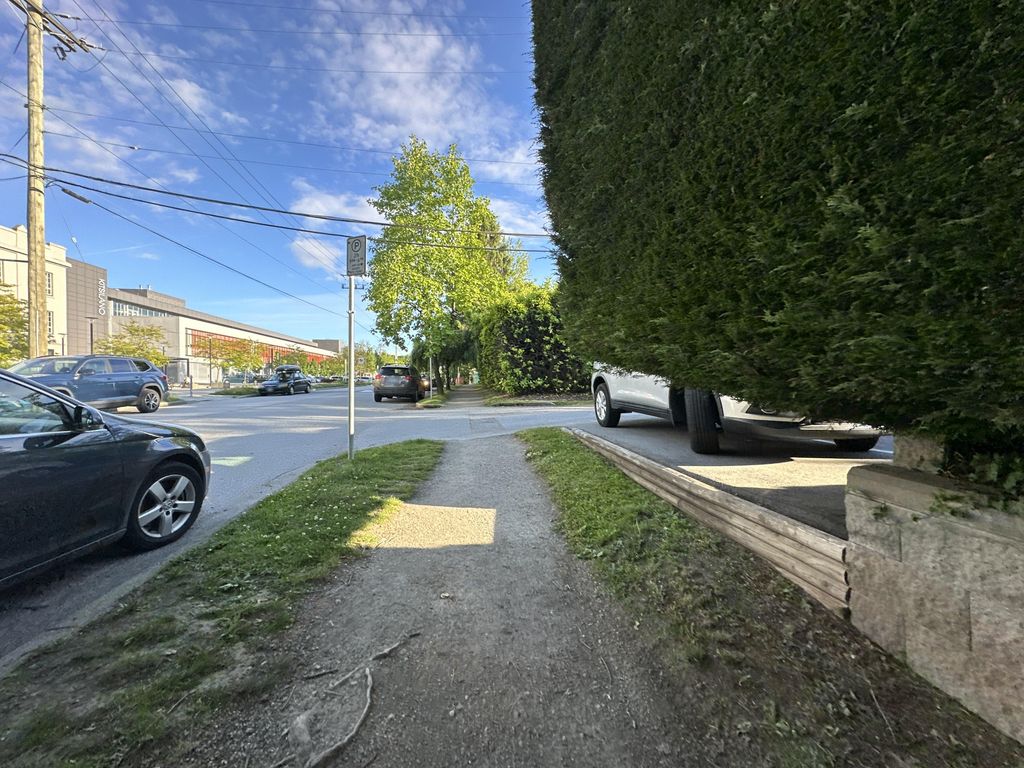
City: vancouver